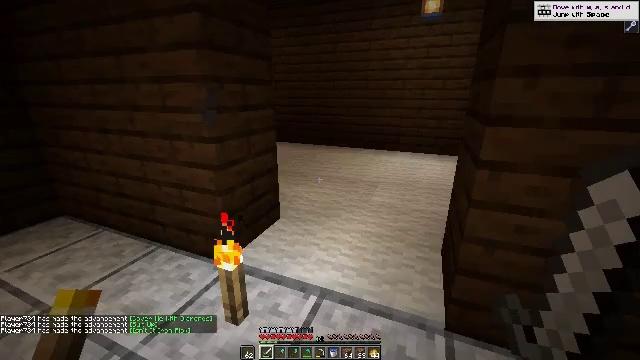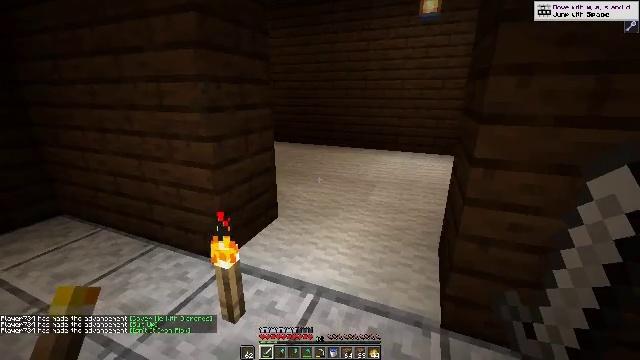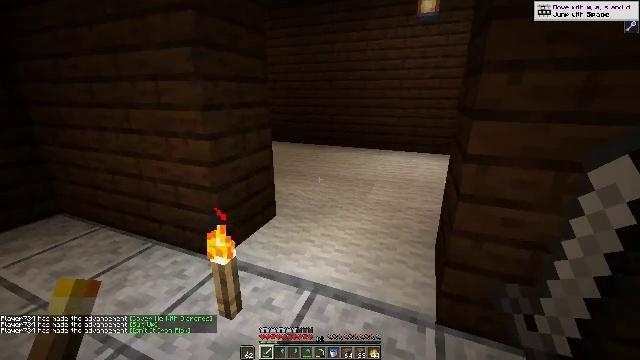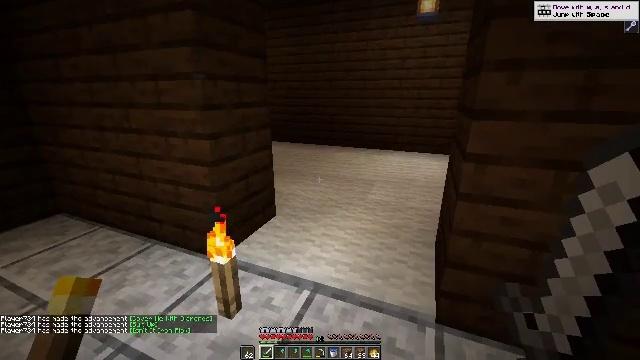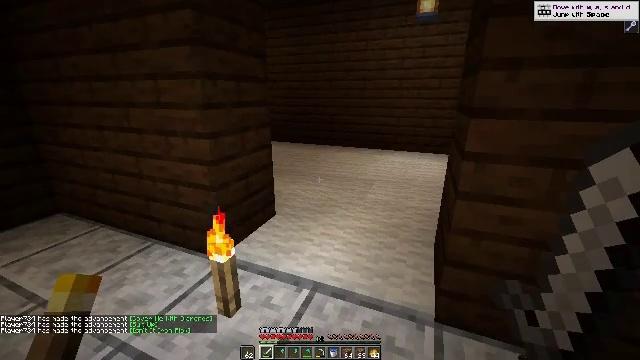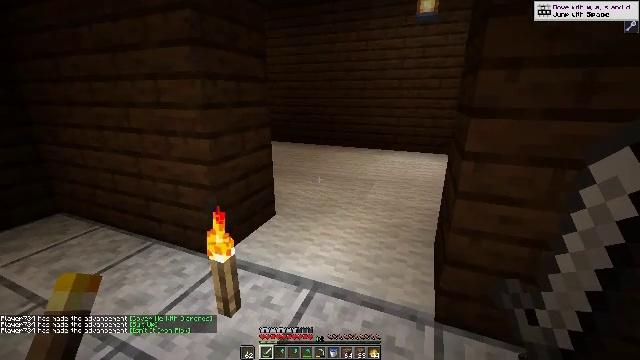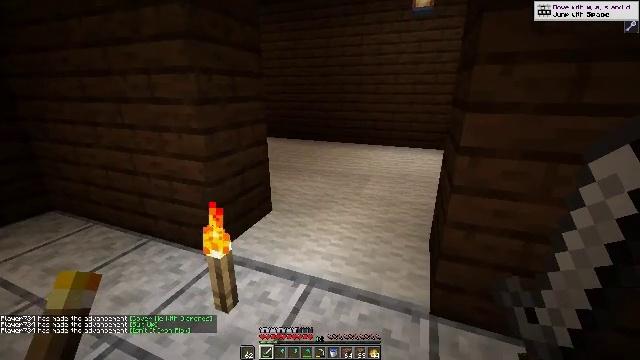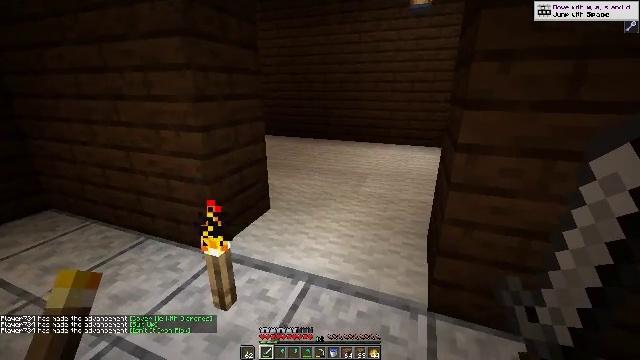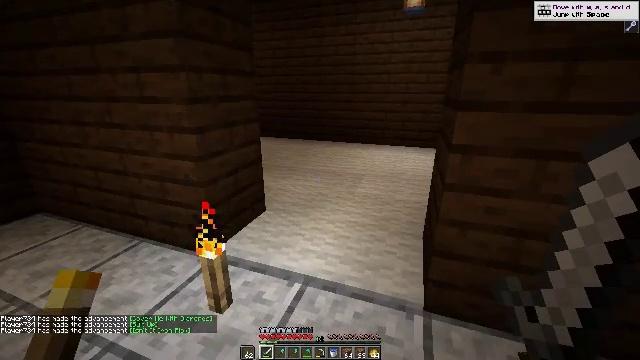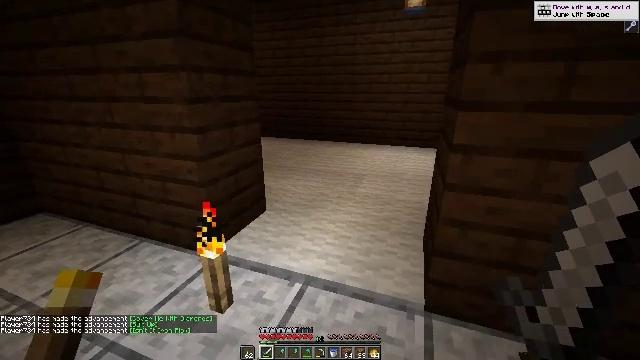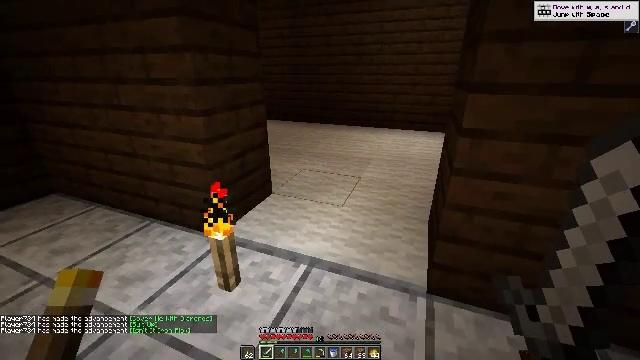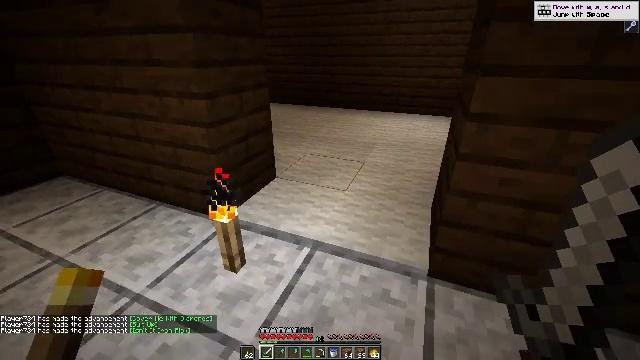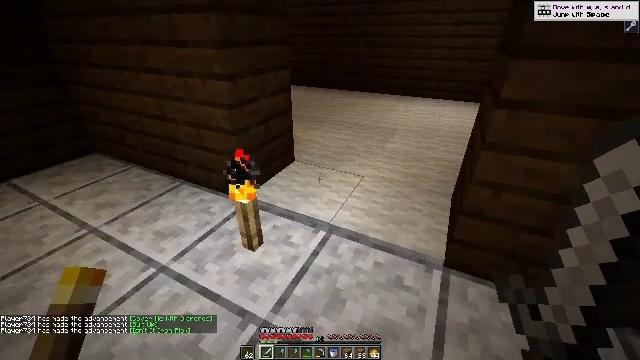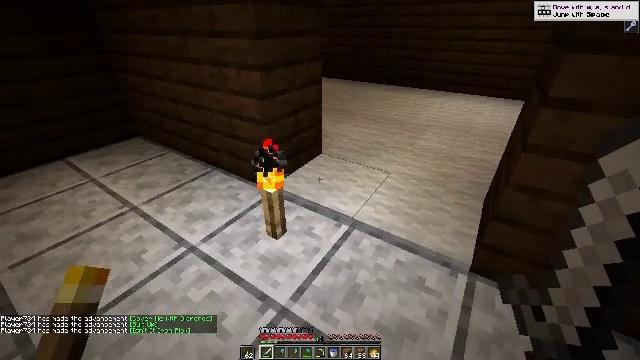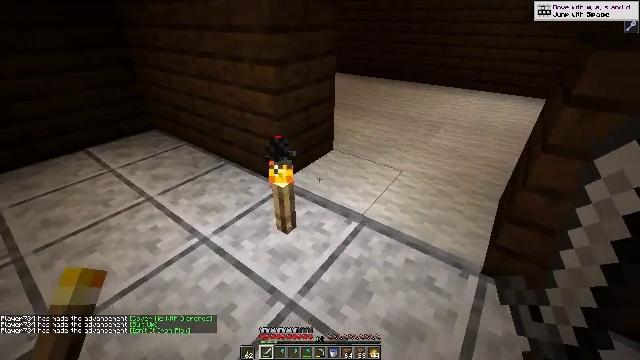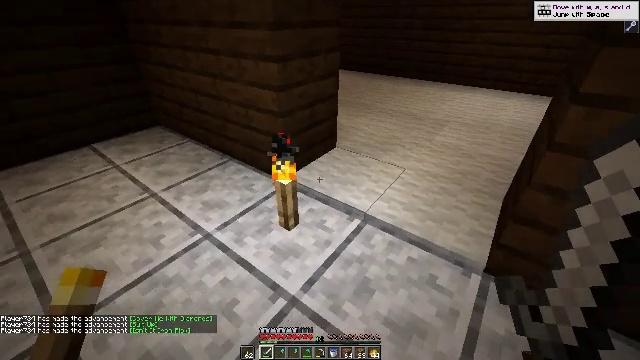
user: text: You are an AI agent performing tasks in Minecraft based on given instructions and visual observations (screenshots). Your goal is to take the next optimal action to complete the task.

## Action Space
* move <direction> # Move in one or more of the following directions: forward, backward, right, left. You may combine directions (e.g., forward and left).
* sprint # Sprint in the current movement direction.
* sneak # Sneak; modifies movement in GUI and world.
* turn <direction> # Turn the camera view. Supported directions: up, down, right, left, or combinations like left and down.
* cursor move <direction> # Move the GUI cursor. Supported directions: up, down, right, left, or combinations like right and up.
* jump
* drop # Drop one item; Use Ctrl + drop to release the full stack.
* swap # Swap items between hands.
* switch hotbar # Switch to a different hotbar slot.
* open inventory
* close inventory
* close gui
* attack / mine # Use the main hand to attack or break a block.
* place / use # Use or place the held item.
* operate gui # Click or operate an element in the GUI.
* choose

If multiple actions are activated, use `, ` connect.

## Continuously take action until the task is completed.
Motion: motion action
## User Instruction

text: Attack the torch to pick it up.
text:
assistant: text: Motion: no_op
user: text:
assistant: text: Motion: no_op
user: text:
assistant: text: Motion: no_op
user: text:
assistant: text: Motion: no_op
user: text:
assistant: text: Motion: no_op
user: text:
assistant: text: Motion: no_op
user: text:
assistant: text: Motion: no_op
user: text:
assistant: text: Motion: turn right
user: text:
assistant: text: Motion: no_op
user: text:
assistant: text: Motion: turn left and down
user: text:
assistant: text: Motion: turn down
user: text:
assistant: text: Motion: turn left and down
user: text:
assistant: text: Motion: turn left and down
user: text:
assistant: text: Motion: turn left
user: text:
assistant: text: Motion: no_op
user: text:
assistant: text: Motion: no_op
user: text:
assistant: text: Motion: turn left and down
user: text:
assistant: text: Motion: attack / mine
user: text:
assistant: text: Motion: turn left, attack / mine
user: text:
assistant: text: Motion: turn left and down
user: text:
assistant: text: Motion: no_op
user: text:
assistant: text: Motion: move forward, turn left and up
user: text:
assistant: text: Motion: no_op